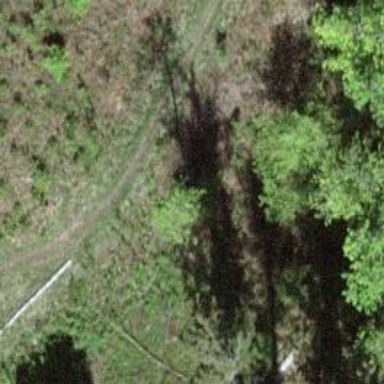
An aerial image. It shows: Grassy track with grade5 tracktype.